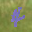
Label: 4